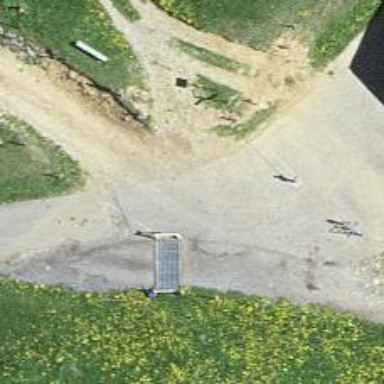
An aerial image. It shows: Cattle grid barrier.